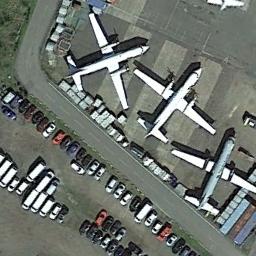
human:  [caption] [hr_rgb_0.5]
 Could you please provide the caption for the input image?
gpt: Three are many cars around three airplanes .

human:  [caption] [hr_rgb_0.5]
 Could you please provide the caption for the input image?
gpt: Two rows of cars neatly parked behind the three planes .

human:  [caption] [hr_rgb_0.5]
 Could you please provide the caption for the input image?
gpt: One airplane with a blue pattern and two white airplanes were parked on the airport beside many cars .

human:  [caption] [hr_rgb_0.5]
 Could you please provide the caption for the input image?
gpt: Three planes with many facilities beside parked on the airport and a road between the airport and the parking lot .

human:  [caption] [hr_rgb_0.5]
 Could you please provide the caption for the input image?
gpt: Many cars were in the parking lot next to the three planes .